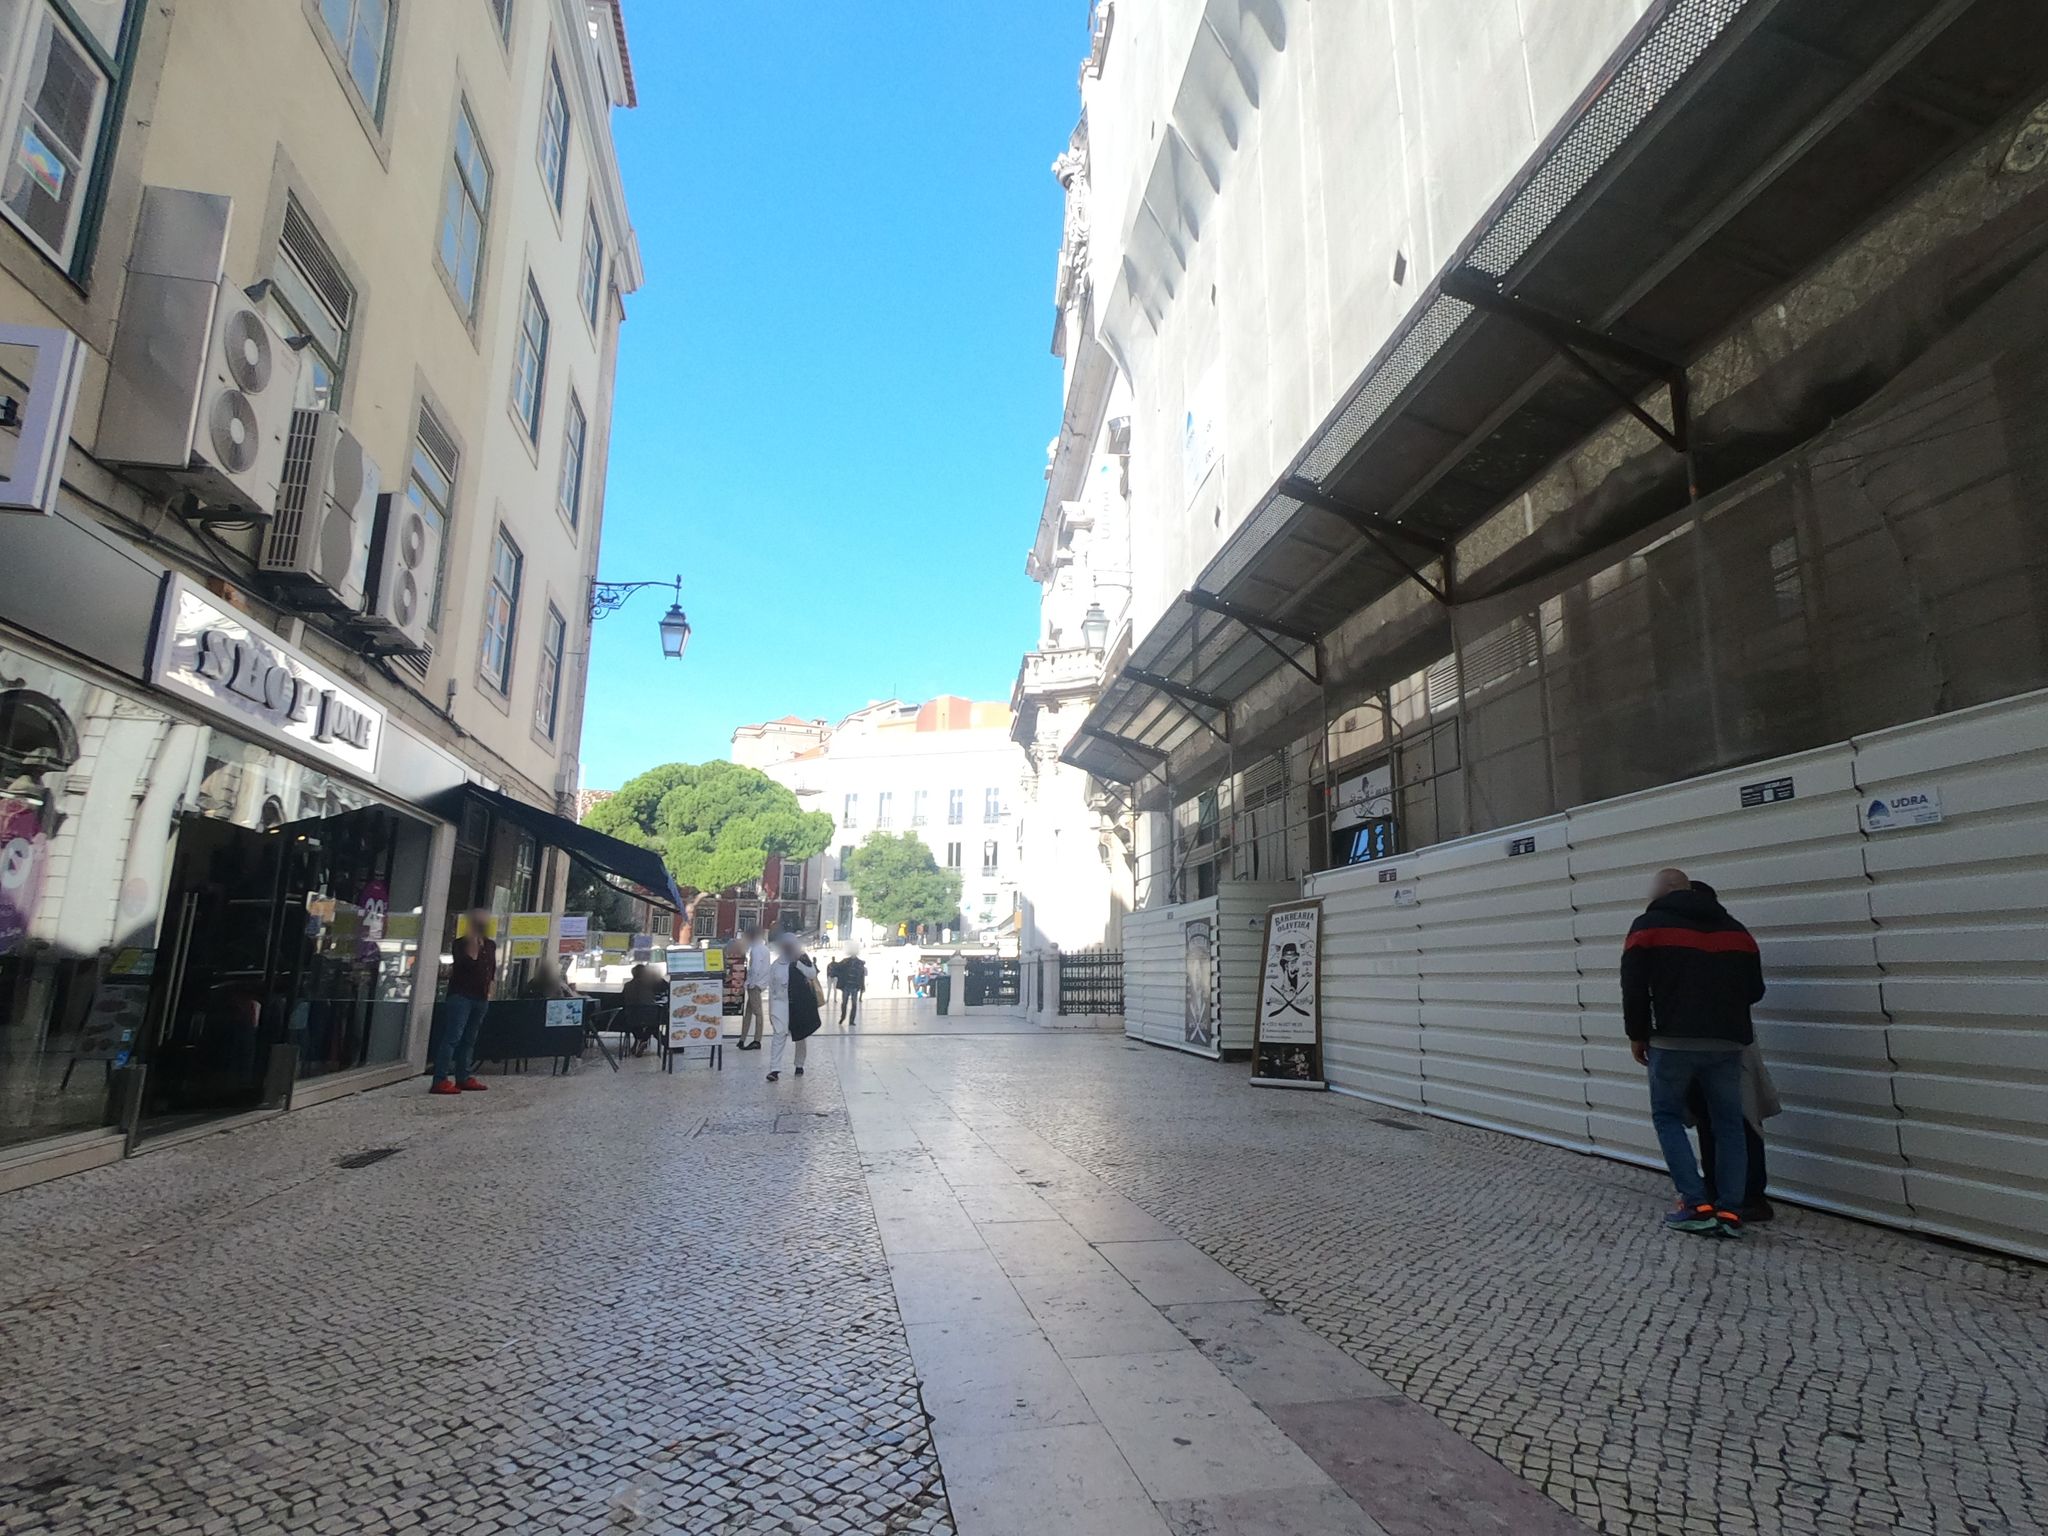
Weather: clear
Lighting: day
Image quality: good
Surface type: walking surface
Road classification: pedestrian, footway
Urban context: urban centre
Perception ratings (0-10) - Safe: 5.74, Lively: 8.98, Beautiful: 4.99, Boring: 6.93, Depressing: 3.08, Wealthy: 1.74